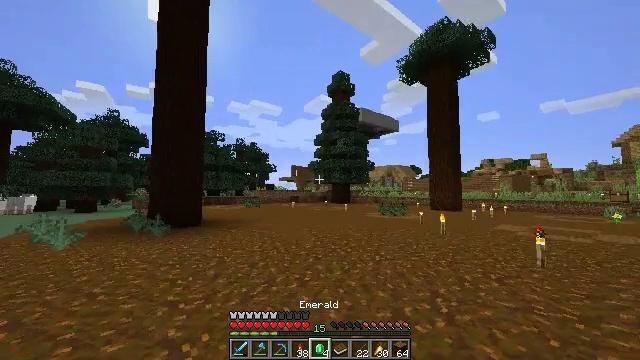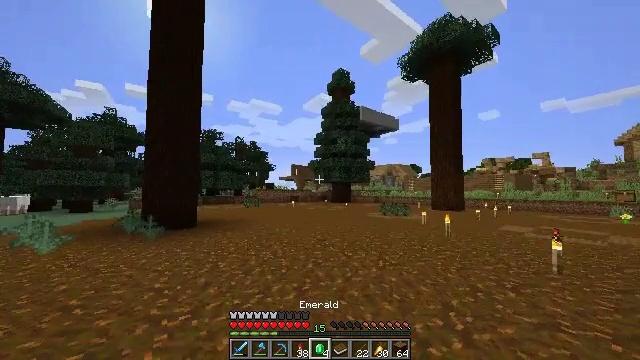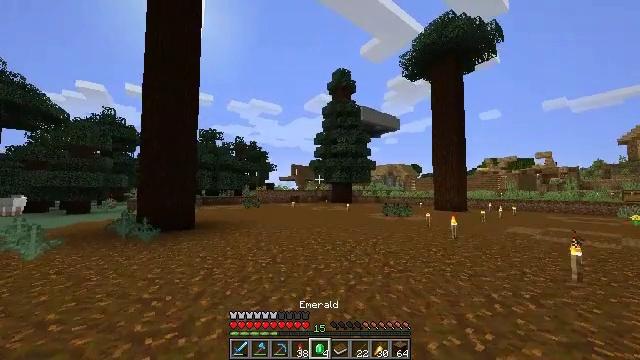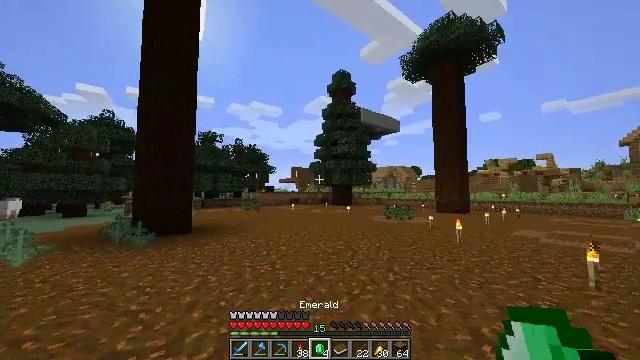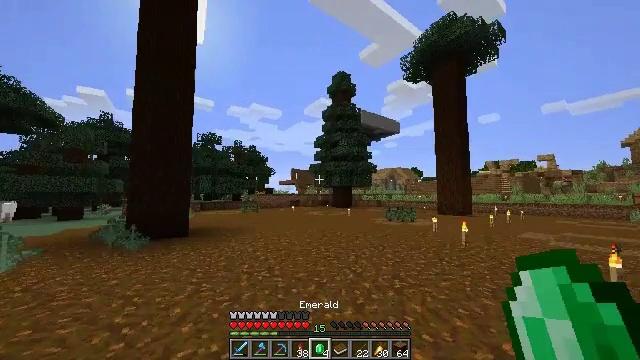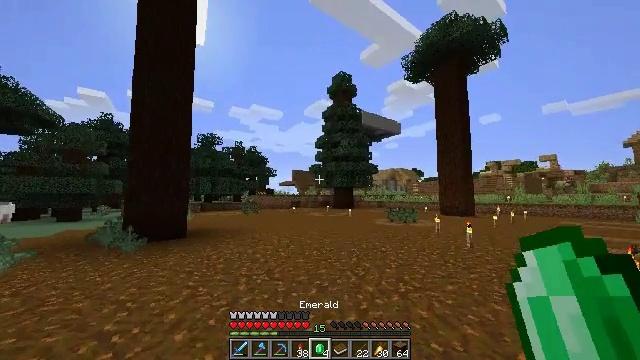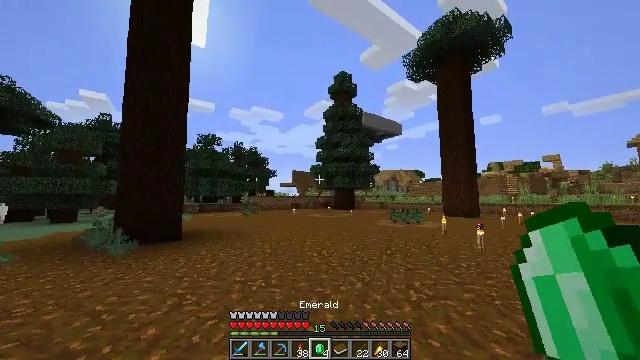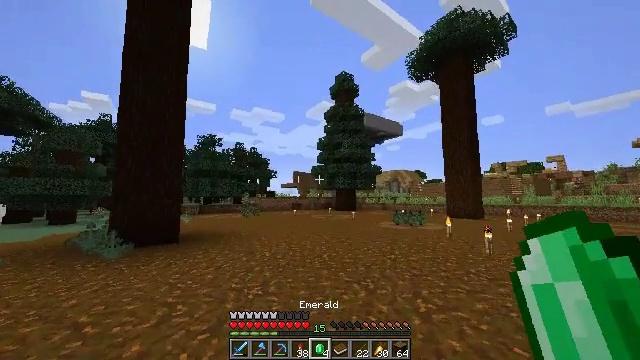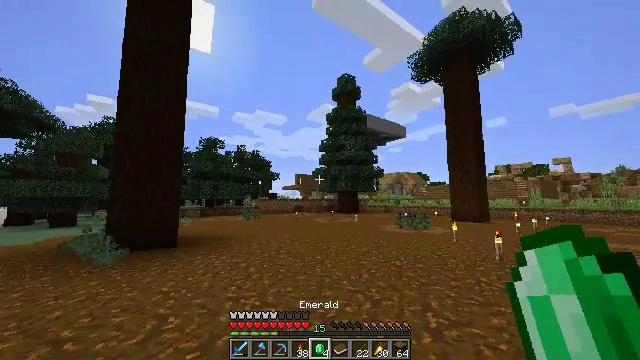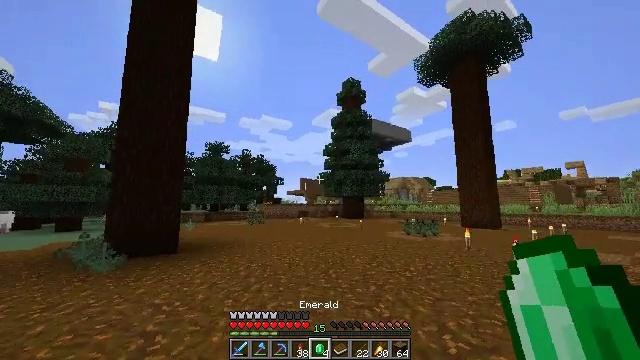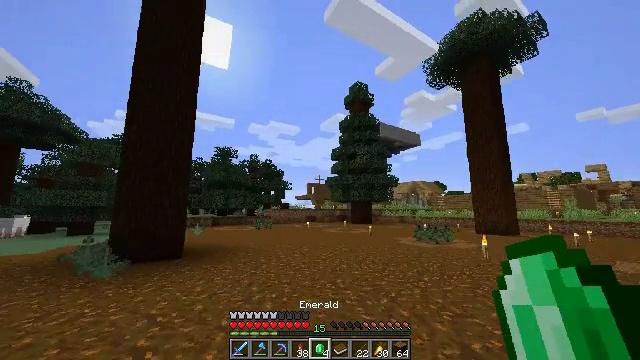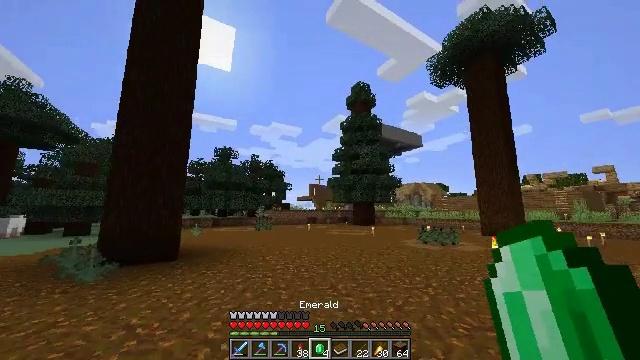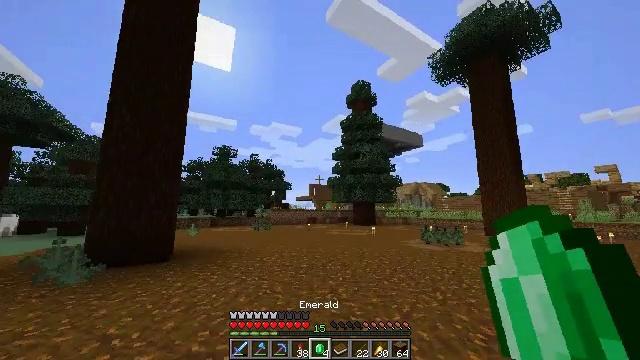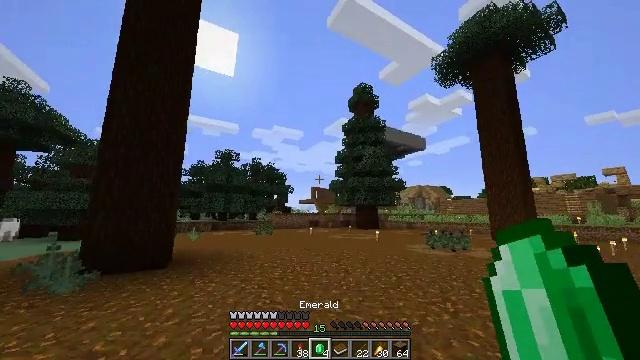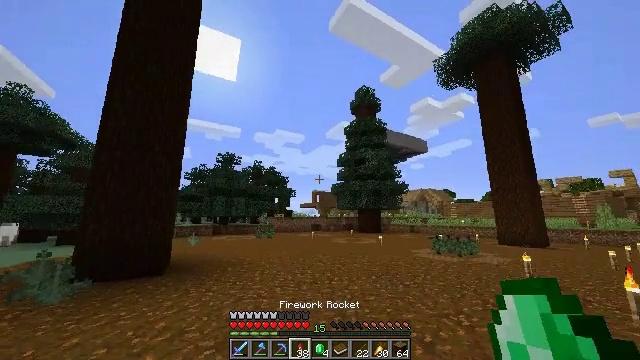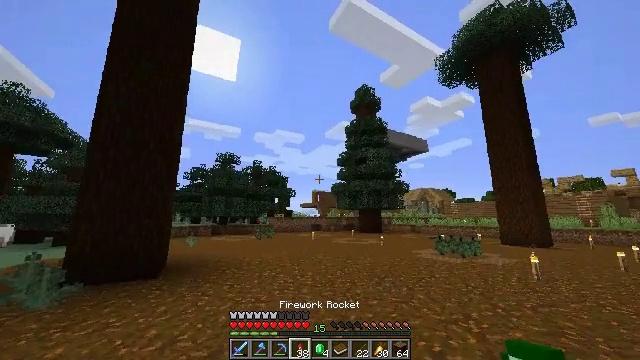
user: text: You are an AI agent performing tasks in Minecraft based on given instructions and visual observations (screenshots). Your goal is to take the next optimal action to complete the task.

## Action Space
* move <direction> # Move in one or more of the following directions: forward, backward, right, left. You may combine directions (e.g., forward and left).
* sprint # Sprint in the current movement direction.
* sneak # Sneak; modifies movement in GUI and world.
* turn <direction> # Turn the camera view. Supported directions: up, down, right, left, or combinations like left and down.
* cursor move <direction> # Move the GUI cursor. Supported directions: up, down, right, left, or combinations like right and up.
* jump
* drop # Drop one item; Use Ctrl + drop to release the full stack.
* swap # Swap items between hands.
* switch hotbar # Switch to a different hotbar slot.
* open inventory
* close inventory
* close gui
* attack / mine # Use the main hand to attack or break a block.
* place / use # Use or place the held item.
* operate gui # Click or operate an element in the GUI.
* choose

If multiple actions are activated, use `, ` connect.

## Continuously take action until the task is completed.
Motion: motion action
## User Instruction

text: Mine spruce leaves from the tree.
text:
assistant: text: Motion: move forward, sprint
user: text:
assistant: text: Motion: move forward, sprint
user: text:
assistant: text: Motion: move forward, sprint
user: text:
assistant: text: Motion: move forward, sprint
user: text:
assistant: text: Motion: move forward, sprint
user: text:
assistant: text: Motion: move forward, sprint
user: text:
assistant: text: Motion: move forward, sprint
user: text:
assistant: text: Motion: move forward, sprint
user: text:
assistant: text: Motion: move forward, sprint, turn left and up
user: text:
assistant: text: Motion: move forward, sprint, turn left and up
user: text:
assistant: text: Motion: move forward, sprint
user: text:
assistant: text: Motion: move forward, sprint
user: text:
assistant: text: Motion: move forward, sprint, turn up
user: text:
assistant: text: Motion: move forward, sprint, turn up
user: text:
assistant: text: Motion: move forward, sprint
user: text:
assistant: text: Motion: move forward, sprint
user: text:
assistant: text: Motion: move forward, sprint
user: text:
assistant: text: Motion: move forward, sprint
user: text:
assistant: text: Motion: move forward, sprint
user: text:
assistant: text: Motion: move forward, sprint, turn left and up
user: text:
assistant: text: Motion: move forward, sprint, turn left and up
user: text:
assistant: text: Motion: move forward, sprint, turn left and up
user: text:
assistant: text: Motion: move forward, sprint, turn left and up, jump
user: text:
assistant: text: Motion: move forward, sprint, turn left, jump
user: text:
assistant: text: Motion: move forward, sprint, jump
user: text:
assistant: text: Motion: move forward, sprint, jump
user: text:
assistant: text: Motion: move forward, sprint
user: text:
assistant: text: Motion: move forward, sprint, turn up
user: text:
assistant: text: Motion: move forward, sprint, turn right and up, jump
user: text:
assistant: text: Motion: move forward, sprint, turn right, jump